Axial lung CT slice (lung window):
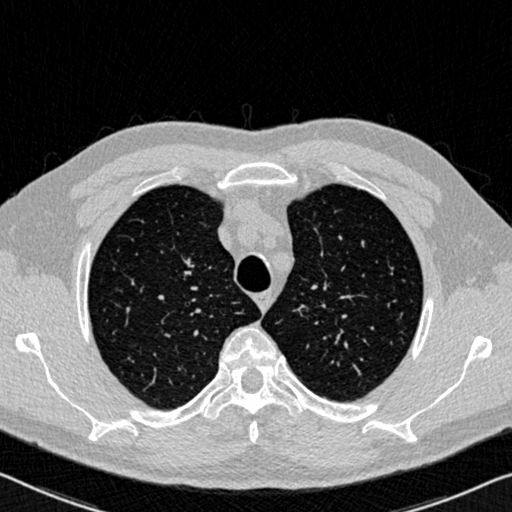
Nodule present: no